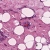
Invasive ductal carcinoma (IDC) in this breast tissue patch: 0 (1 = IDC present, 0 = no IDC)